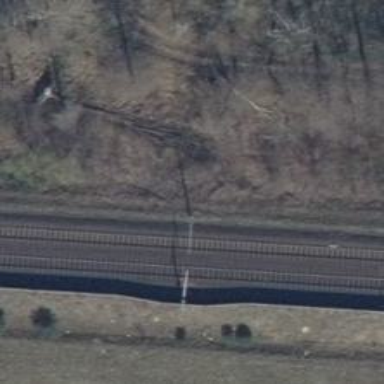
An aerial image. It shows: Railway milestone with catenary mast.